Interaction volume radius: 5 \u00c5
Interaction volume height: 20 \u00c5
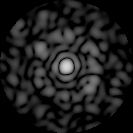
Disorder parameter: 0.7798